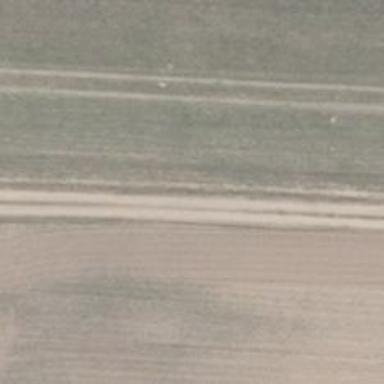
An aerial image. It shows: Dirt track road with grade 4 track type.